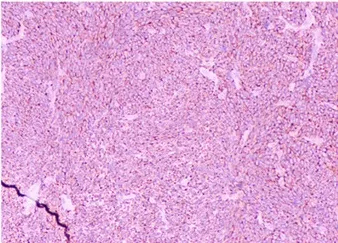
Histopathology examination and FISH of the patient. (G) Immunohistochemistry positive to Bcl-2 (H&E x 100).
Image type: pathology (immunostaining)